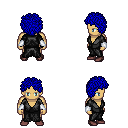
a pixel art fantasy rpg character, male body template, human, tanned skin, gray robe, white pants, blue curly afro hairstyle, white cloth bracers, maroon shoes, four views (front, back, left, right), 2x2 character sprite sheet, small pixel art, hard edges, no anti-aliasing